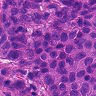
Metastatic tissue present: yes